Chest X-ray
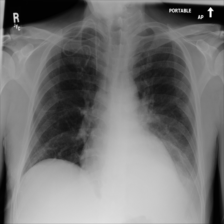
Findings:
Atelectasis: positive
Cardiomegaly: negative
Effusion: positive
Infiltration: positive
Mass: negative
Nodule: negative
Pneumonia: negative
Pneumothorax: negative
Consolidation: negative
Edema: negative
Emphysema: negative
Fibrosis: negative
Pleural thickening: negative
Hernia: negative